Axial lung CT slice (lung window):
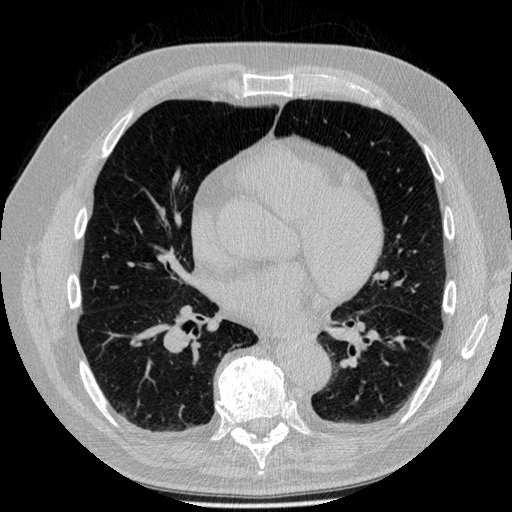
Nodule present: no